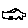
Label: car